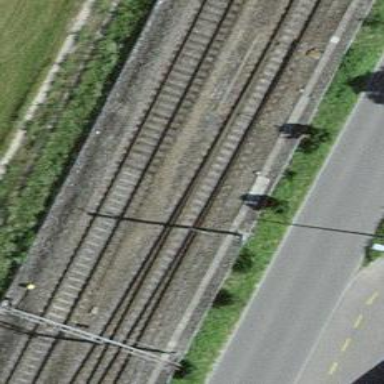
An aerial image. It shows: Railway switch.